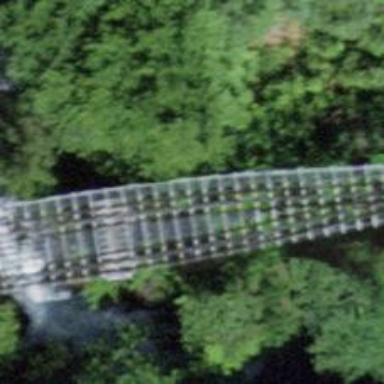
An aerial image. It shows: Single-track funicular railway bridge.